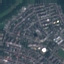
Land use / land cover class: Residential